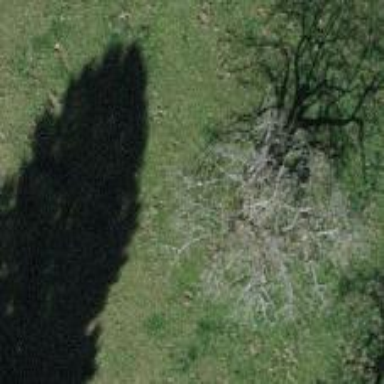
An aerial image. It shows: Beautiful tree in nature.